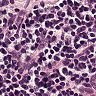
Metastatic tissue present: no